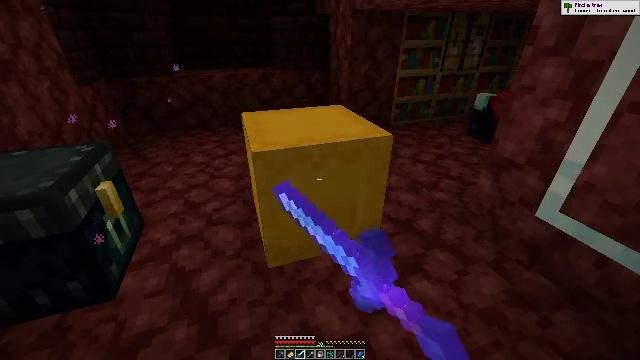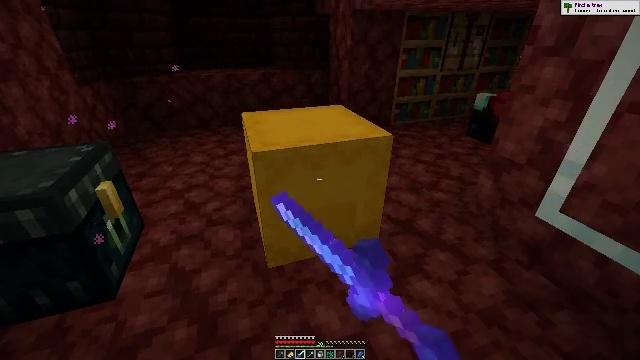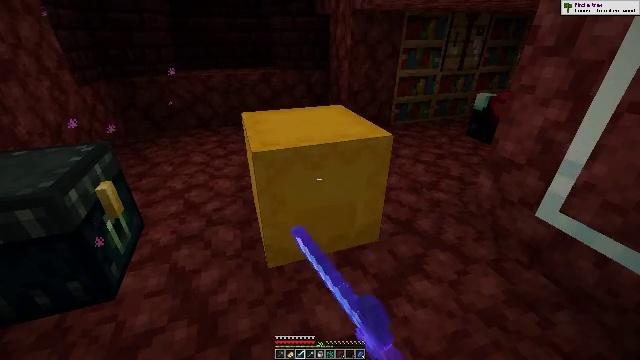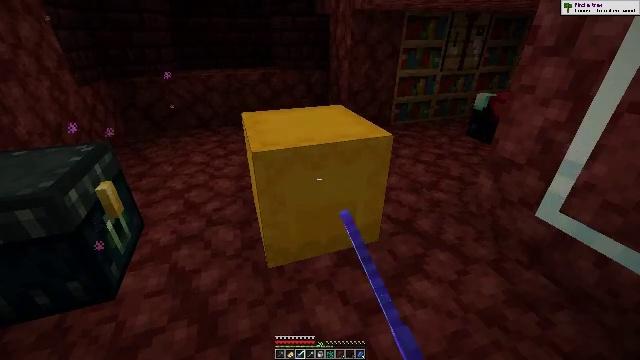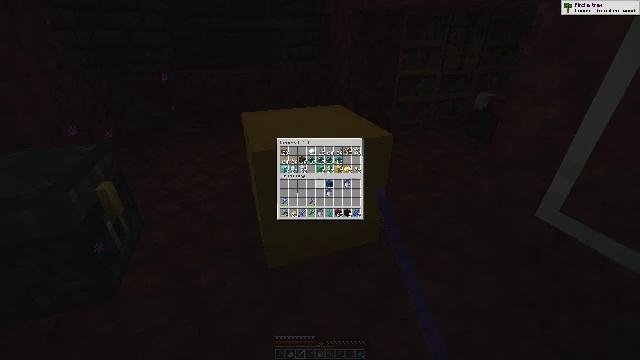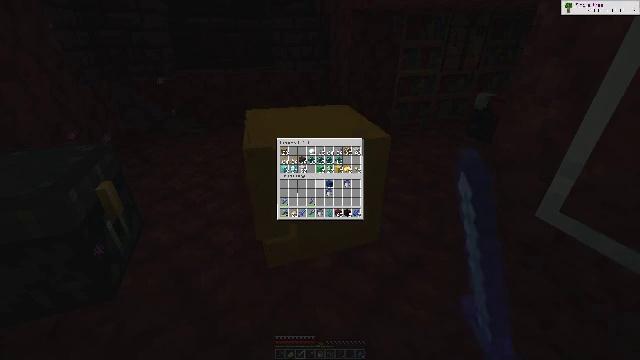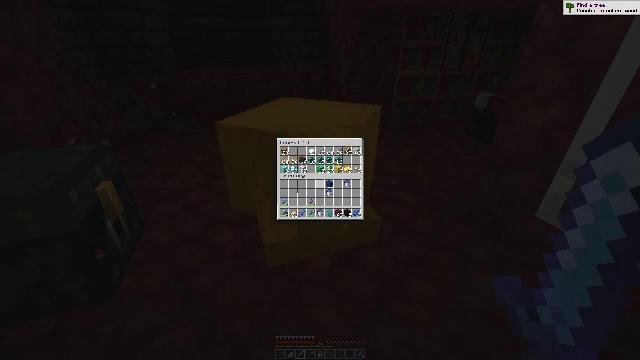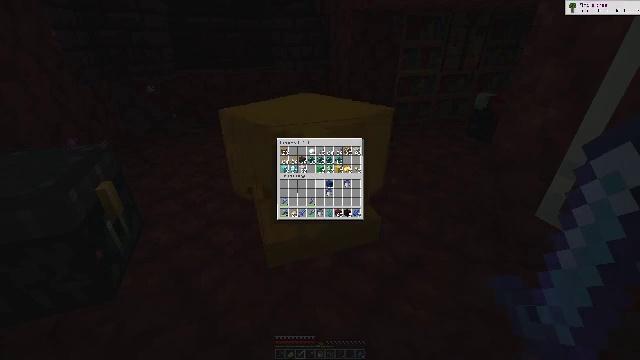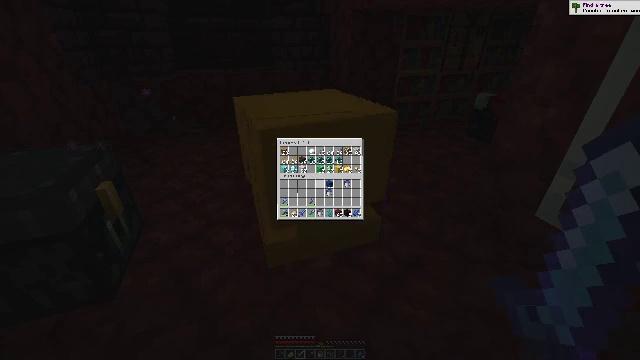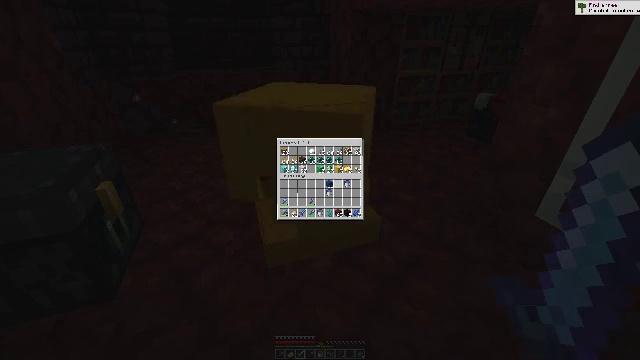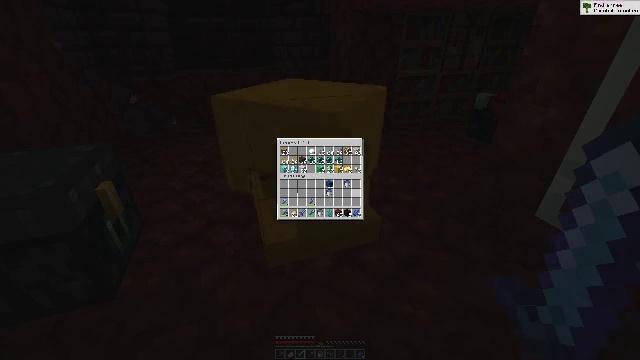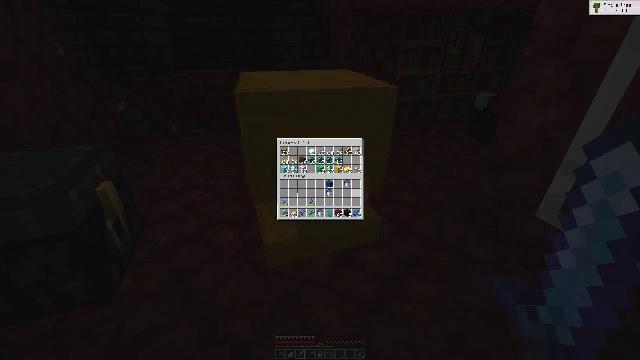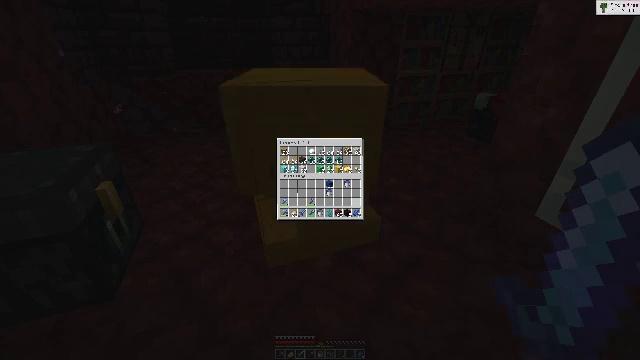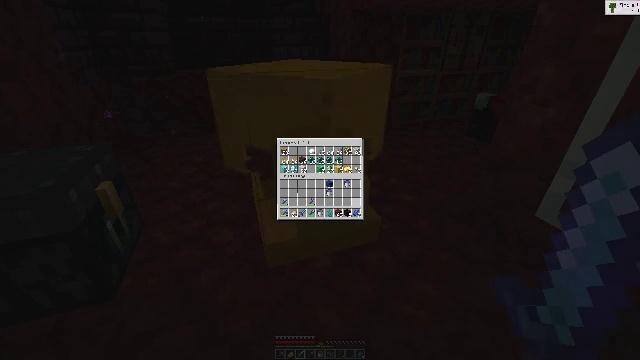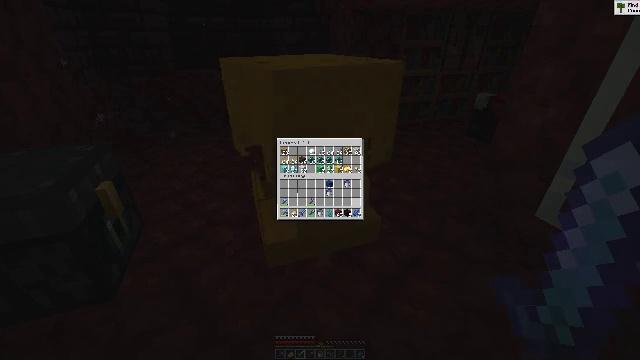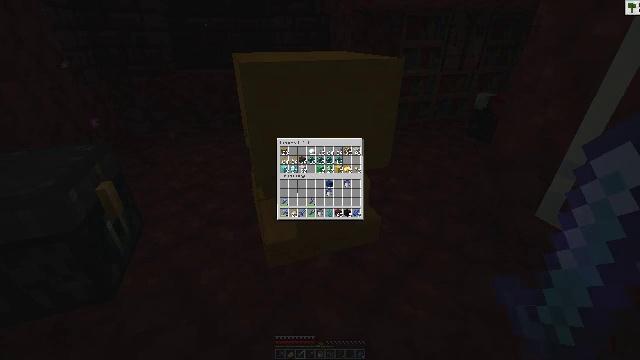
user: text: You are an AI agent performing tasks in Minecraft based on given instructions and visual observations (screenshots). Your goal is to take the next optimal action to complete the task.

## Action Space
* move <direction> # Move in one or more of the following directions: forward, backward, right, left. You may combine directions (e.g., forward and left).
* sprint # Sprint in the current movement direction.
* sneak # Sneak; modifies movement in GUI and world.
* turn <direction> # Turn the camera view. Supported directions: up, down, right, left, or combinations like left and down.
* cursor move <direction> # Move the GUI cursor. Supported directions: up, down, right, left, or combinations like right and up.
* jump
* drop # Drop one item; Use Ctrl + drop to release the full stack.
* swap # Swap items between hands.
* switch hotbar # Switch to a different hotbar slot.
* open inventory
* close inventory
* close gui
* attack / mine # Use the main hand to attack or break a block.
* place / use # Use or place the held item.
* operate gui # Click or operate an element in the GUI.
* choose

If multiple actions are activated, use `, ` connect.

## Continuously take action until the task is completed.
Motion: motion action
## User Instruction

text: Gather items from the yellow shulker box.
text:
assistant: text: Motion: use / place
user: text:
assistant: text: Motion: no_op
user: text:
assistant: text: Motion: no_op
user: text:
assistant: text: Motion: no_op
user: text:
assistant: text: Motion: no_op
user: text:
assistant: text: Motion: no_op
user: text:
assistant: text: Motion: no_op
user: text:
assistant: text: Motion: turn right
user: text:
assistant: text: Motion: turn right and down
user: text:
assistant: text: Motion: turn right and down
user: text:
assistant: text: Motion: turn down
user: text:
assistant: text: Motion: turn down
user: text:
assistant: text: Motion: no_op
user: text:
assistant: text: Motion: no_op
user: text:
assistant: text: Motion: no_op
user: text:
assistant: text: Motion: no_op
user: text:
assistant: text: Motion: no_op
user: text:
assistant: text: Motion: no_op
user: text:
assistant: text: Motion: no_op
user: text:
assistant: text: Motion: no_op
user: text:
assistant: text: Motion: attack / mine
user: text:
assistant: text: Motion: attack / mine
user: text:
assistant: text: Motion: turn left and up
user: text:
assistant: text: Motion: turn left and up
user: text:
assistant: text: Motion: turn left and up
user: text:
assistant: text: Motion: no_op
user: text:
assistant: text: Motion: no_op
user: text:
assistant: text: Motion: no_op
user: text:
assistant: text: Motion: no_op
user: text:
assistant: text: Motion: turn right